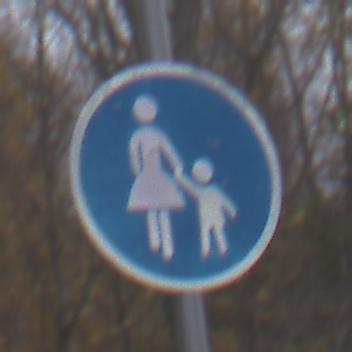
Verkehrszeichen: Gehweg
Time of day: MorningAfternoon
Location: Outdoor (Nature)
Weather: Overcast
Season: NotSpecified
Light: Natural